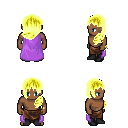
a pixel art fantasy rpg character, male body template, human, dark skin, lavender cape, robe skirt, gold left-swept hairstyle, bracelets, black shoes, four views (front, back, left, right), 2x2 character sprite sheet, small pixel art, hard edges, no anti-aliasing